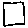
Label: square